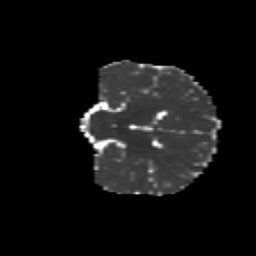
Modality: MD
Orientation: coronal
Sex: male
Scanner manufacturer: siemens
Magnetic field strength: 3 T
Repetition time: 5 s
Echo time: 0.071 s